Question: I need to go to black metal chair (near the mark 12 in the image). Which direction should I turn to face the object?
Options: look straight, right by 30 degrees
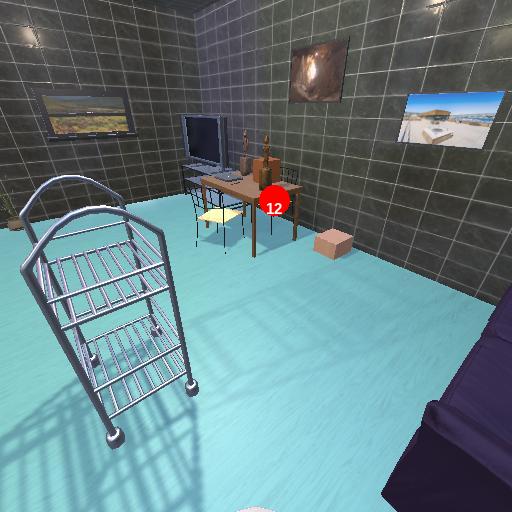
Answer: look straight